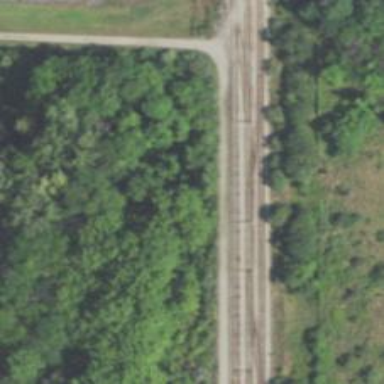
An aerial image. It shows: Railway siding with rails.